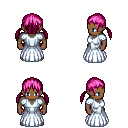
a pixel art fantasy rpg character, male body template, human, dark skin, underdress, teal pants, pink twin-tailed hairstyle, brown shoes, four views (front, back, left, right), 2x2 character sprite sheet, small pixel art, hard edges, no anti-aliasing